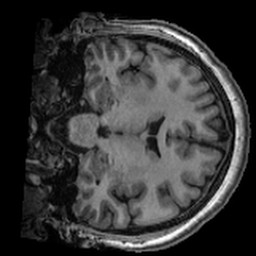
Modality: T1w
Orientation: coronal
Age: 48
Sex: female
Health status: ill
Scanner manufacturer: ge
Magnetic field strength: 3 T
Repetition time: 0.008164 s
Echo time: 0.003184 s